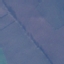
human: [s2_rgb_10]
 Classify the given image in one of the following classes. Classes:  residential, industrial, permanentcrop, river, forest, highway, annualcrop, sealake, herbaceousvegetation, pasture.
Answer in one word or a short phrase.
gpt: Pasture